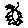
Label: bird